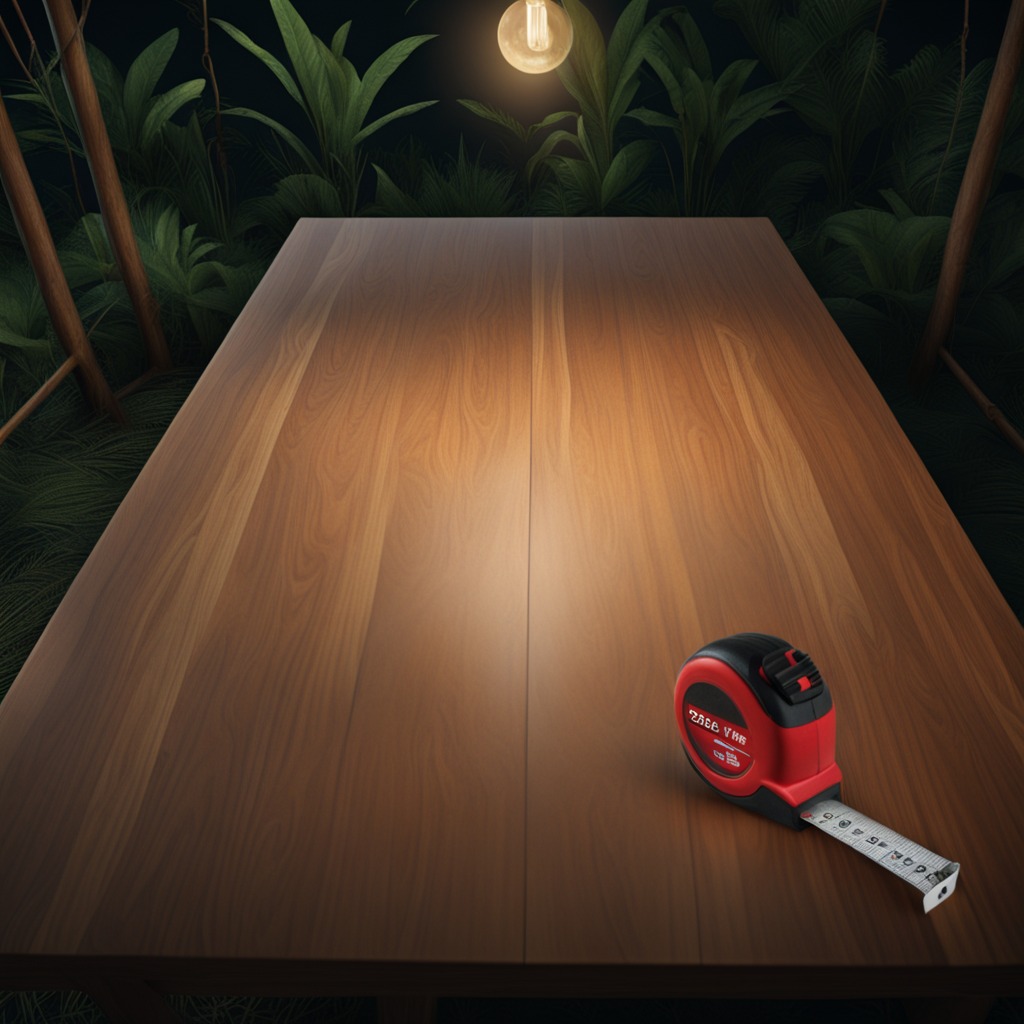
A measuring tape is lying on the wooden table.